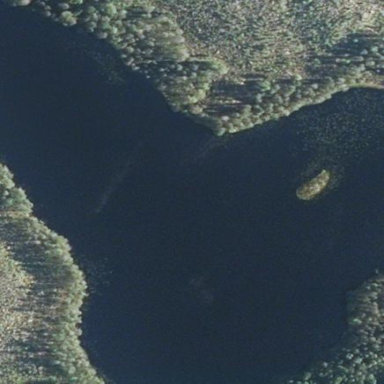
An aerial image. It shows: Pond surrounded by natural water.